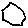
Label: hexagon